Interaction volume radius: 10 \u00c5
Interaction volume height: 10 \u00c5
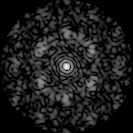
Disorder parameter: 0.6911